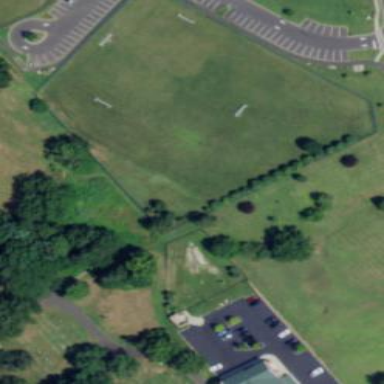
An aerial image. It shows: Chain link fence.